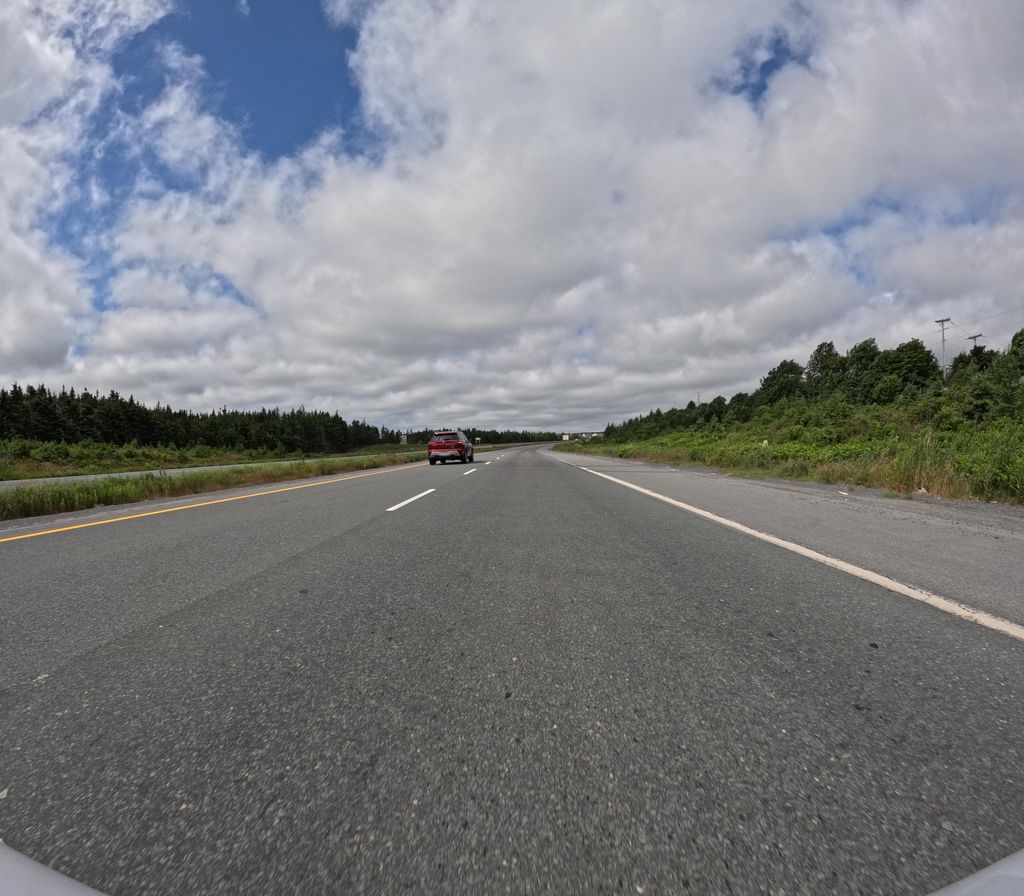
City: st_johns